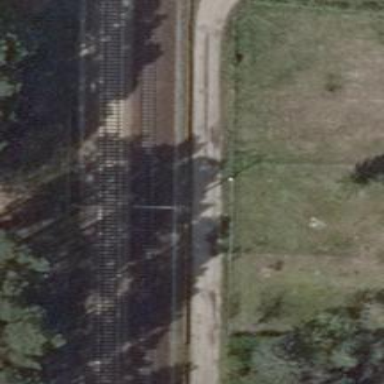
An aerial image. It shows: Milestone along the railway track with catenary mast.